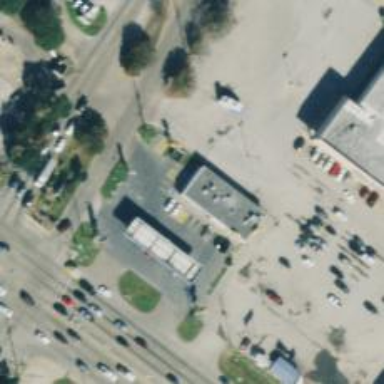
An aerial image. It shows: Convenience shop.